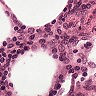
Metastatic tissue present: no